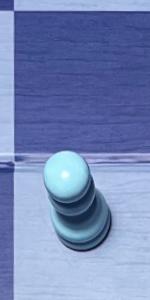
Label: Pawn_White